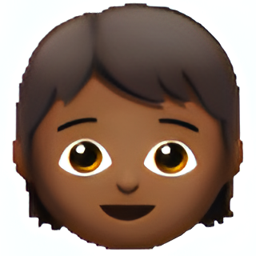
Name: child
Emoji: 🧒🏾
Group: People & Body
Sub-group: person